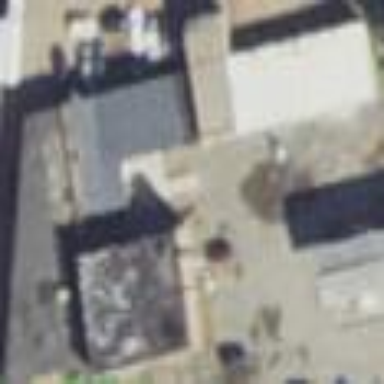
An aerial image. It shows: Part of building.